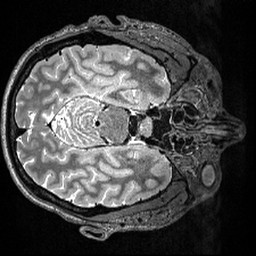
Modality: T2w
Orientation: axial
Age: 33
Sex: male